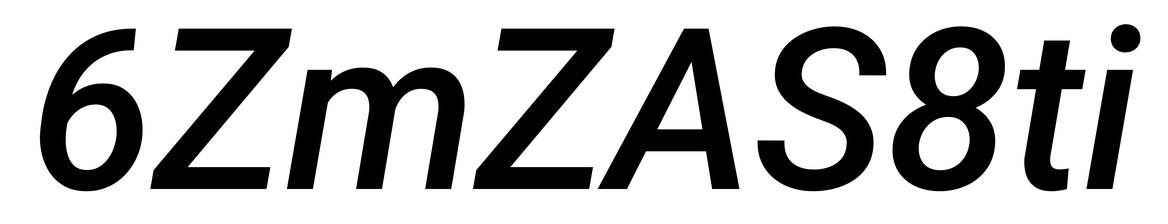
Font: Roboto-Italic_Medium_Italic